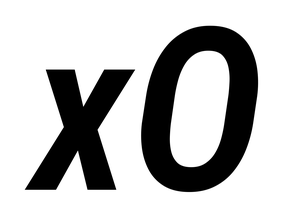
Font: Roboto-Italic_Condensed_SemiBold_Italic